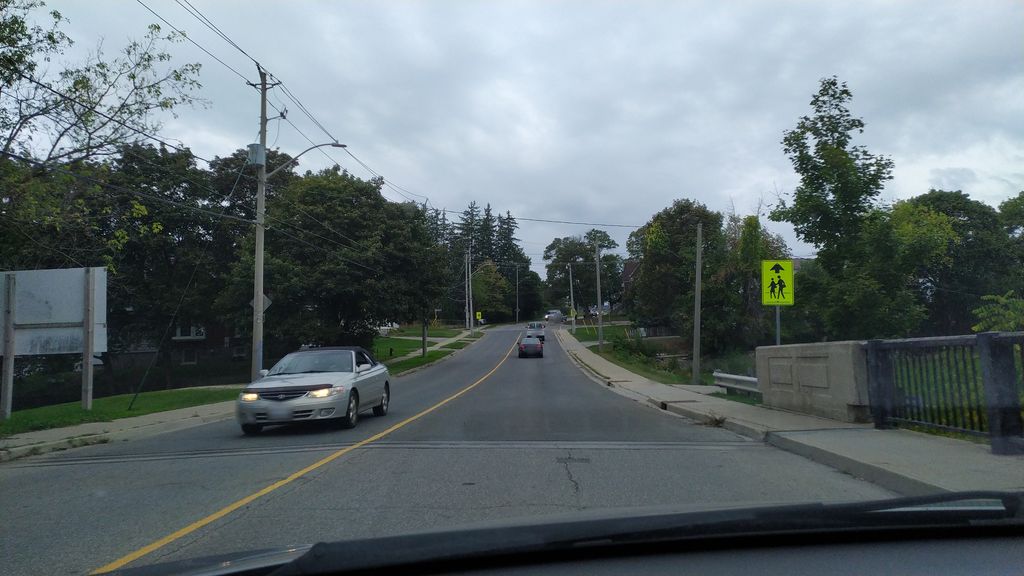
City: kitchener-waterloo